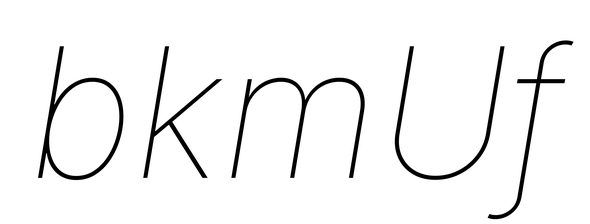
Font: Inter-Italic_Thin_Italic